Field crop: tomato
Growth stage: 2
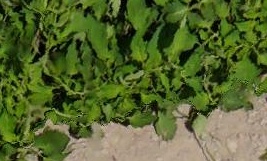
Species: tomato